Interaction volume radius: 5 \u00c5
Interaction volume height: 10 \u00c5
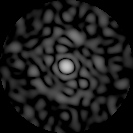
Disorder parameter: 0.8641